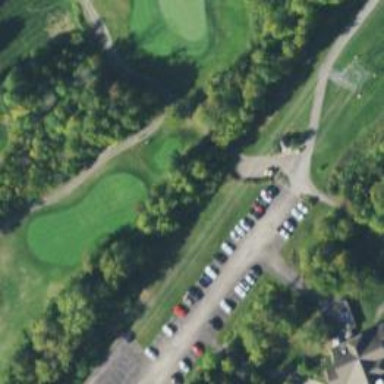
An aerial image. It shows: Path designated for golf carts.